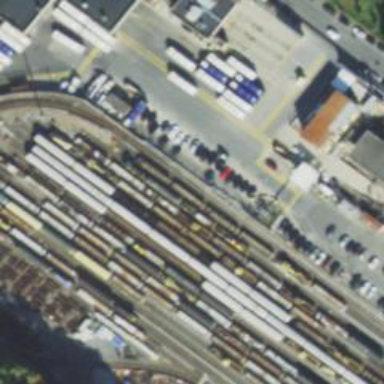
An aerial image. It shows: Yard area with electrified rail on top.